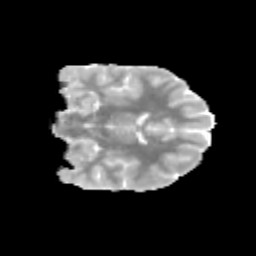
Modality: MD
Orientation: coronal
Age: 10
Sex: female
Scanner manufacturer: siemens
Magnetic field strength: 3 T
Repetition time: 3.8 s
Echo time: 0.07 s